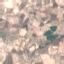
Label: PermanentCrop